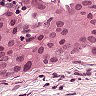
Metastatic tissue present: yes